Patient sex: F
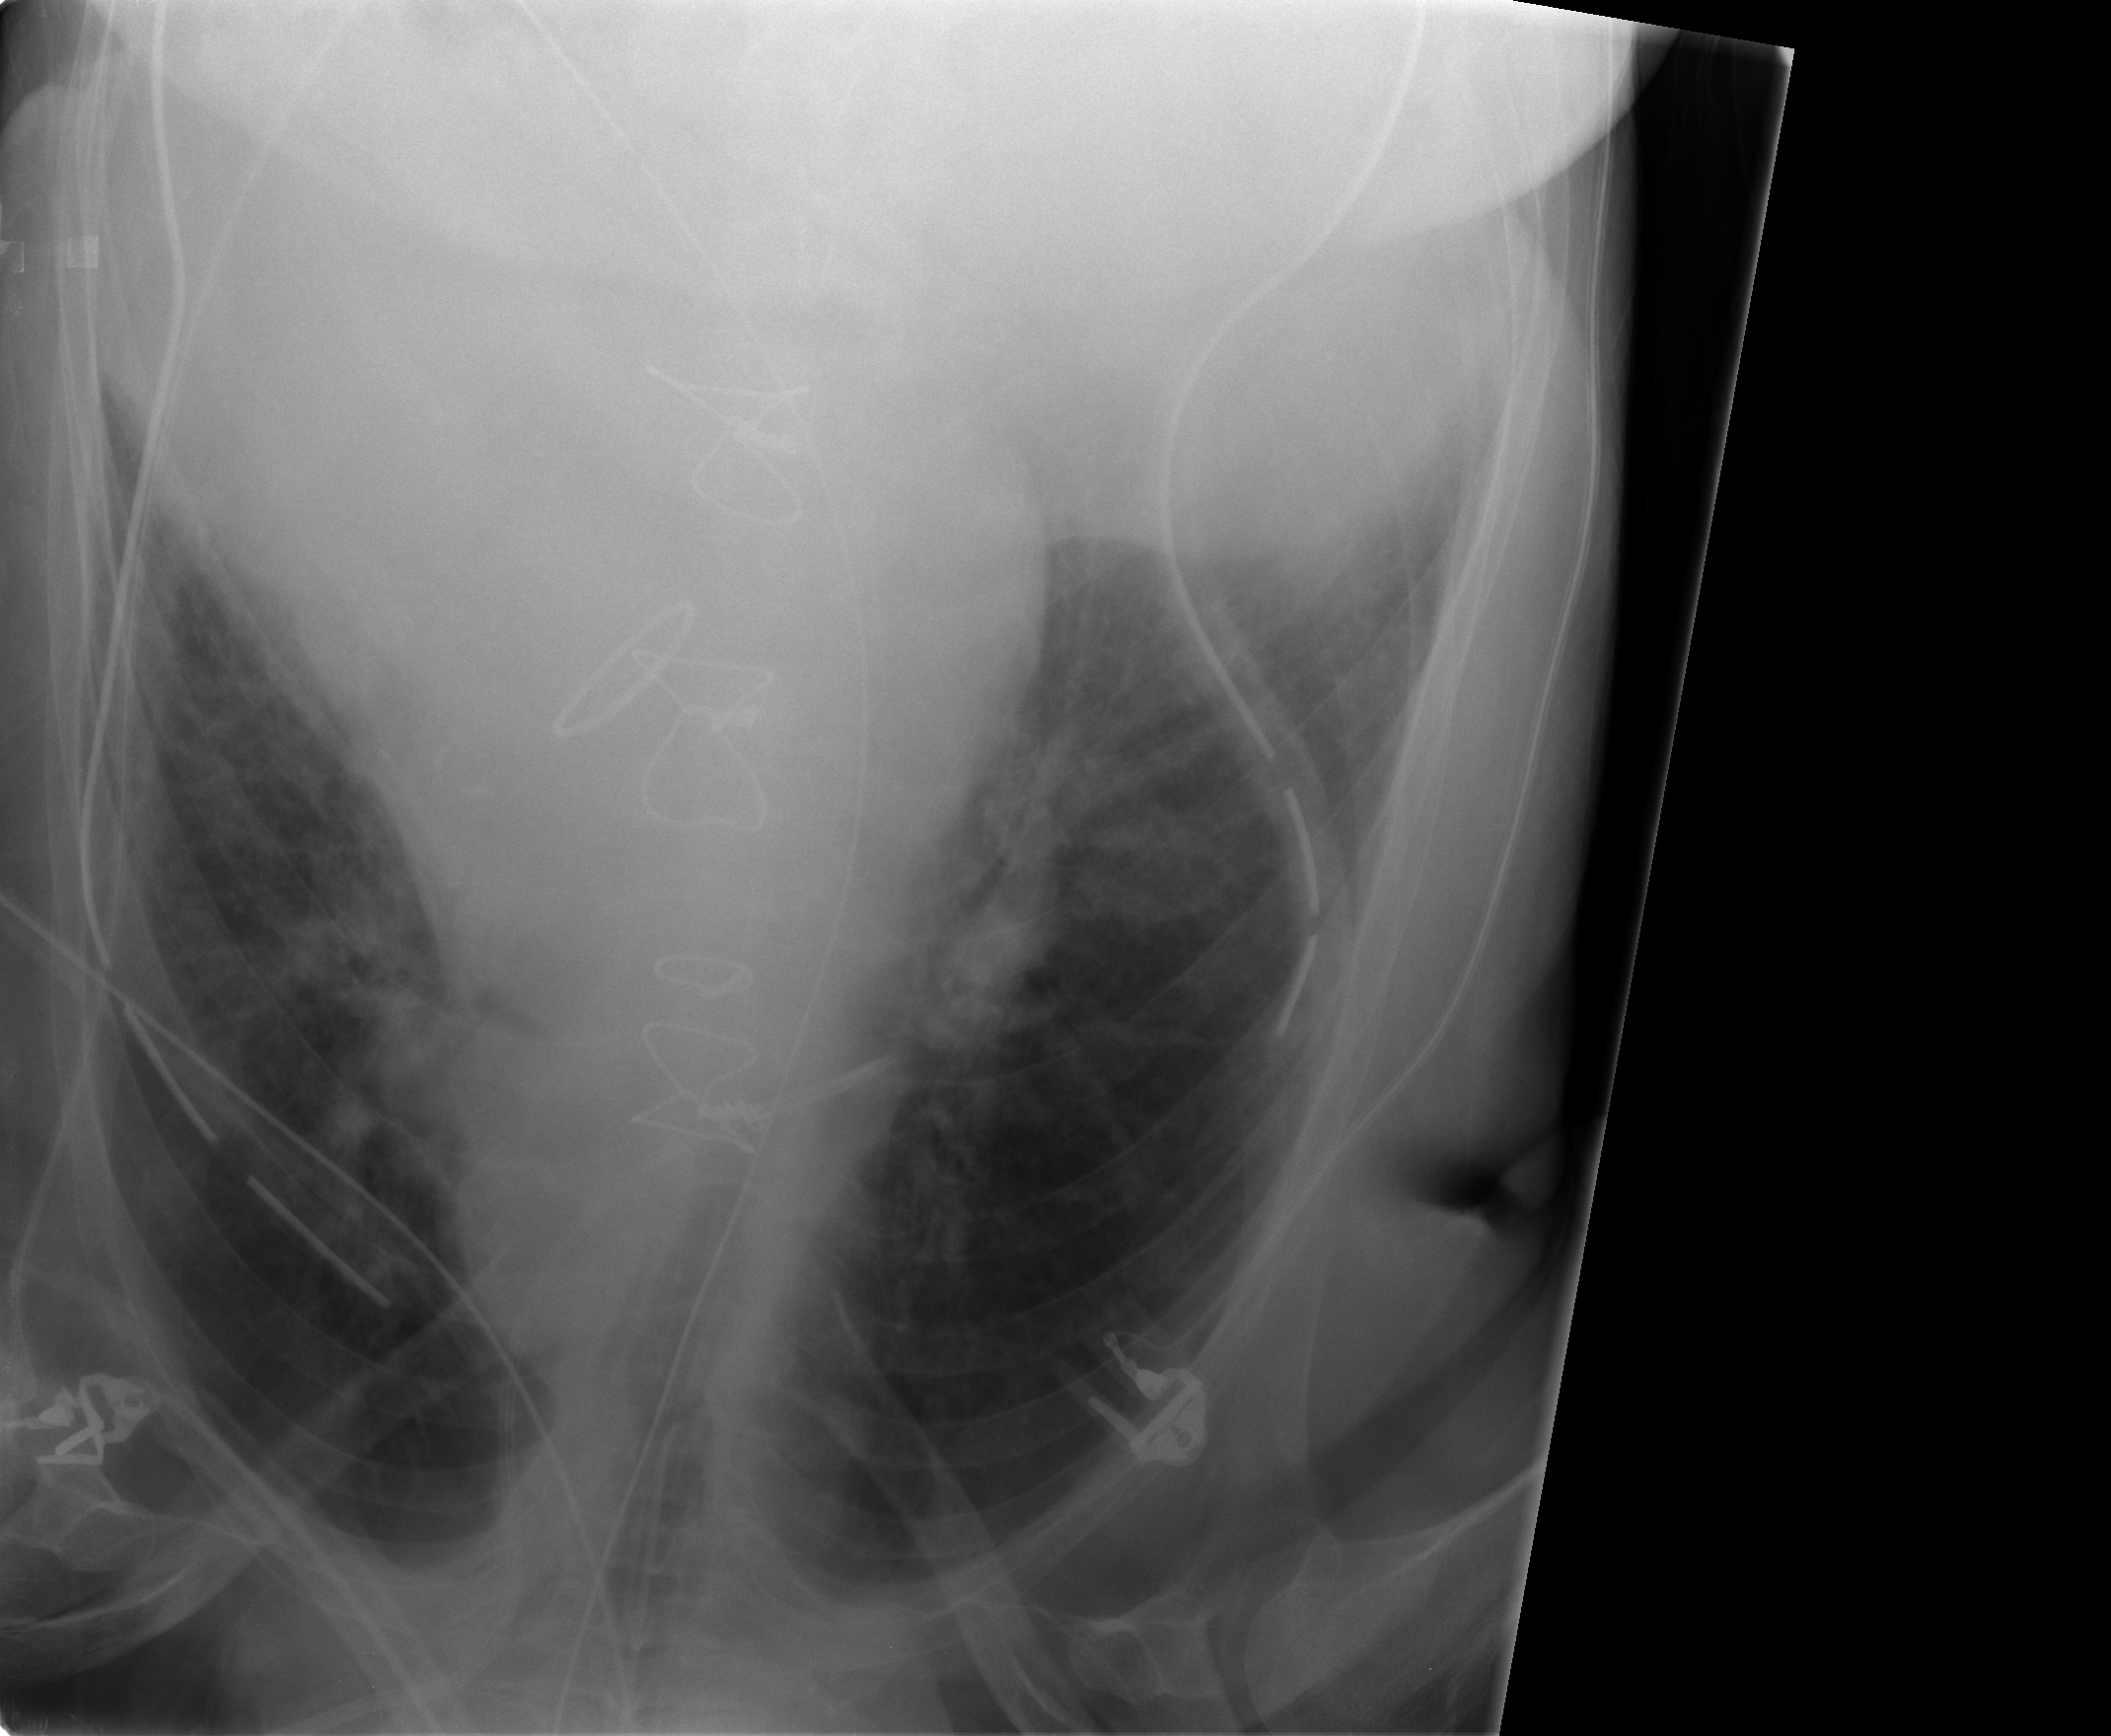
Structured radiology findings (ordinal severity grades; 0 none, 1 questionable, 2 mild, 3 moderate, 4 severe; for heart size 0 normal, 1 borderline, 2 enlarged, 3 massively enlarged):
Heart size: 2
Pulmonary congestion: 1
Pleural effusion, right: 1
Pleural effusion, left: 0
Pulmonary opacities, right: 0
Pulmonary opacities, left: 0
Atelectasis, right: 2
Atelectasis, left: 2